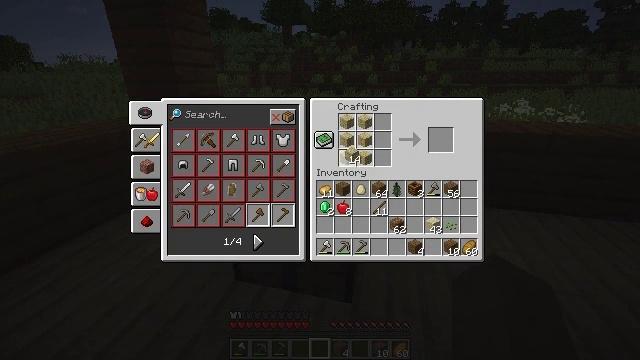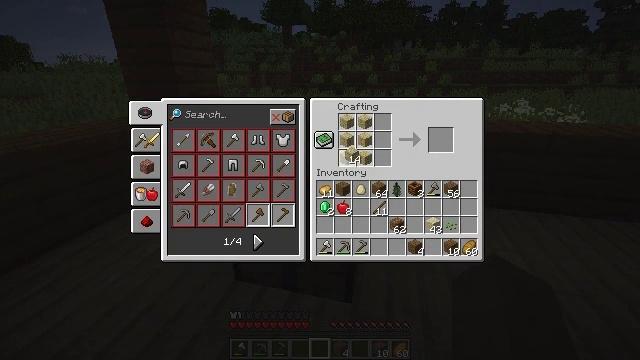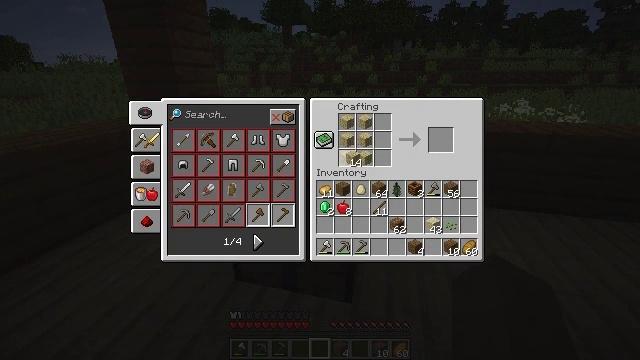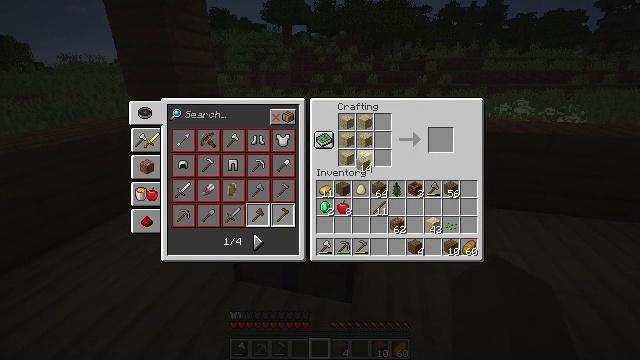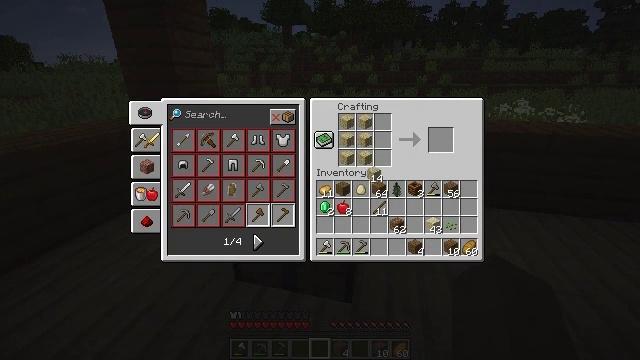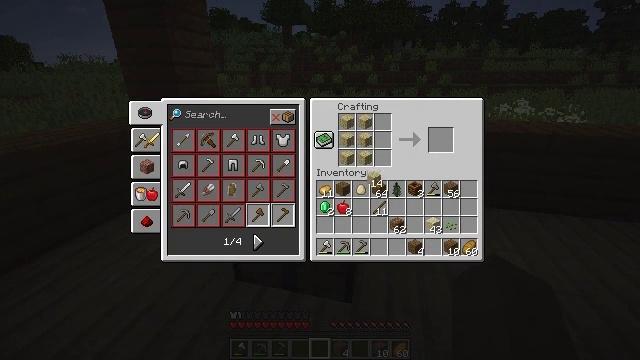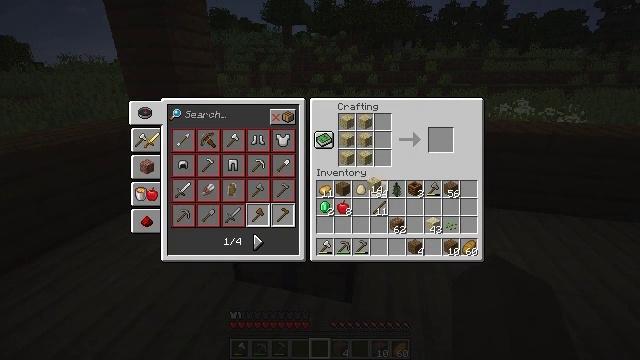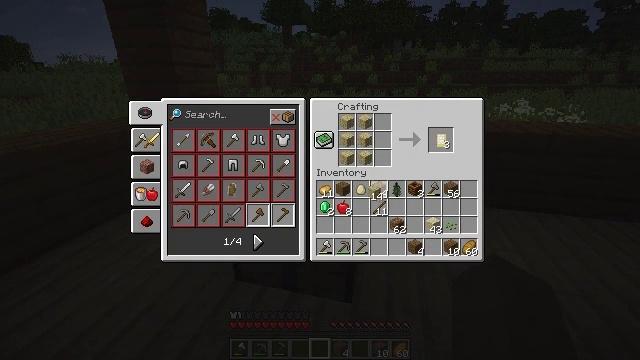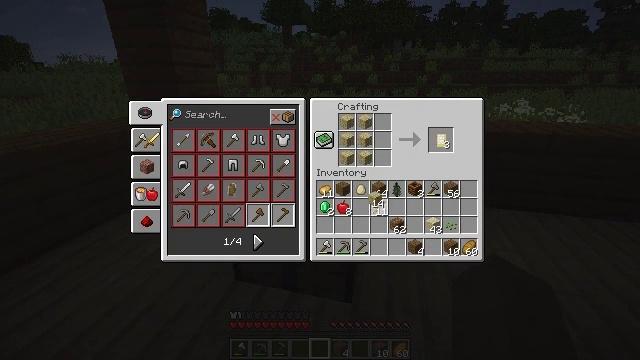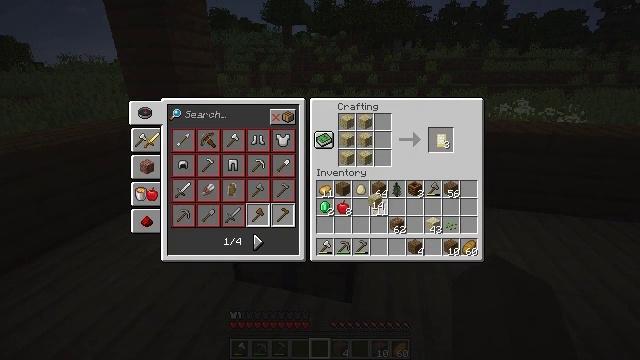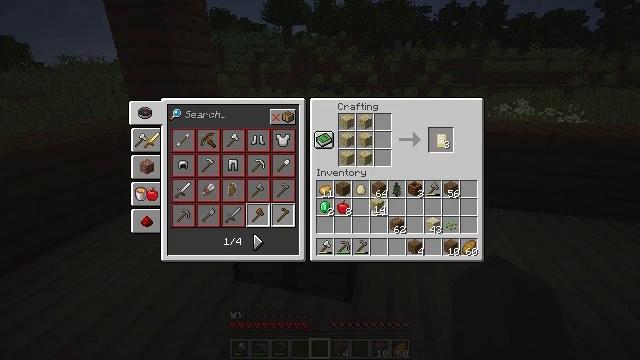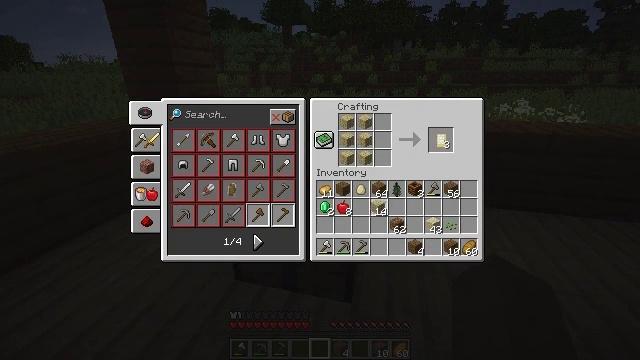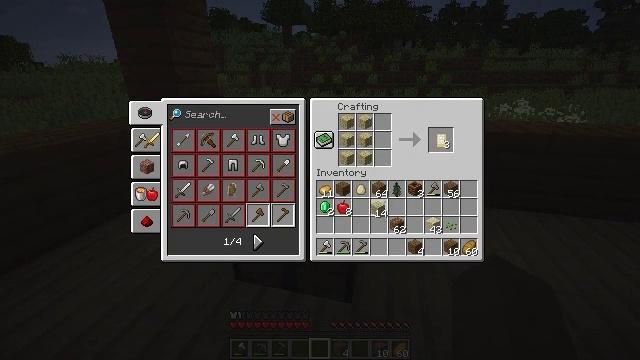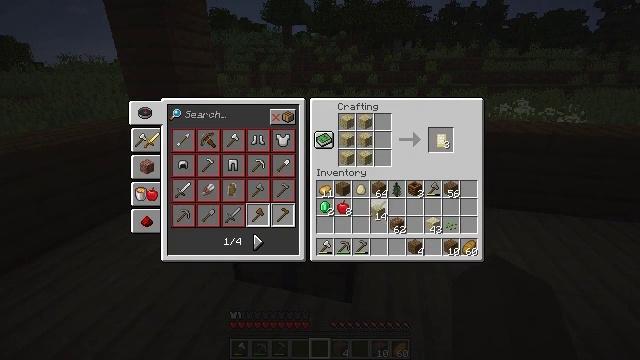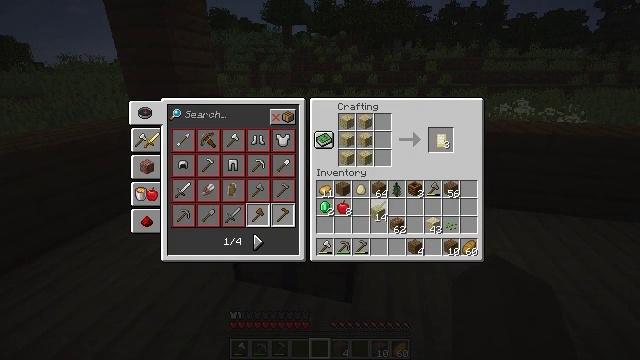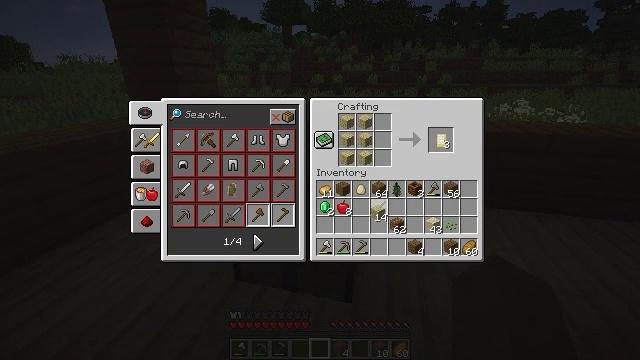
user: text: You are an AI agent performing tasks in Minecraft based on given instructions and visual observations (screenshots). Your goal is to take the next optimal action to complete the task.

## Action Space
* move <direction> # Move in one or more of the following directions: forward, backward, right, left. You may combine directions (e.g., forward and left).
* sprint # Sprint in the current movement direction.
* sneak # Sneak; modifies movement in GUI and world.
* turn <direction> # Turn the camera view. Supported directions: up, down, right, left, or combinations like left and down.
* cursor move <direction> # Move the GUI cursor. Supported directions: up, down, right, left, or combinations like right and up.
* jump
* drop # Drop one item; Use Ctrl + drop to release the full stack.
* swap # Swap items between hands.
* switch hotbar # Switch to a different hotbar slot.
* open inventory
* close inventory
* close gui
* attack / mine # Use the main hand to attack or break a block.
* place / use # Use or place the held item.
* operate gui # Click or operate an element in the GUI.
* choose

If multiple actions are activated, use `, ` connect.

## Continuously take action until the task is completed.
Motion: motion action
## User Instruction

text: Use birch planks to craft a birch door.
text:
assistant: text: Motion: choose
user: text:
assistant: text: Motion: no_op
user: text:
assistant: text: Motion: cursor move right
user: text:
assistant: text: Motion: cursor move right and down
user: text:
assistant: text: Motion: no_op
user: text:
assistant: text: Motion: no_op
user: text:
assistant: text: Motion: cursor move down
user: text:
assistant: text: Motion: no_op
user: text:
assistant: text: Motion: no_op
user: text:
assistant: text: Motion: no_op
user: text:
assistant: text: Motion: no_op
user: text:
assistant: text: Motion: no_op
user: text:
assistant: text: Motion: no_op
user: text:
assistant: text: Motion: no_op
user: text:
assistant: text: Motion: no_op
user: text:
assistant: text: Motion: no_op
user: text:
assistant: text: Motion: no_op
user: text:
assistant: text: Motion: operate gui
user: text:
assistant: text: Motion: operate gui
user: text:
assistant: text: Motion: operate gui
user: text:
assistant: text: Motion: no_op
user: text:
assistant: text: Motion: no_op
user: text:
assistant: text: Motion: no_op
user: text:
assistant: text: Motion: no_op
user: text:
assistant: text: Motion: cursor move right and up
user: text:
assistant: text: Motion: cursor move right and up
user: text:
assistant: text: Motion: cursor move up
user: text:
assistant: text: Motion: no_op
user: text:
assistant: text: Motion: no_op
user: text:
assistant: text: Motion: no_op